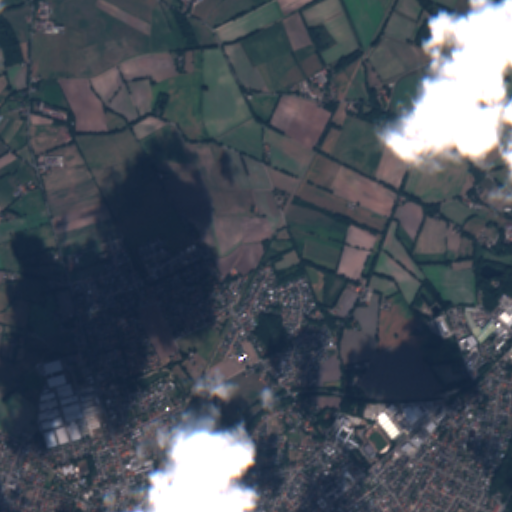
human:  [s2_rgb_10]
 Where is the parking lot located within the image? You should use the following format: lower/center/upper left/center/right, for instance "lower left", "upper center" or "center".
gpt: The parking lot is located in the lower of the image.
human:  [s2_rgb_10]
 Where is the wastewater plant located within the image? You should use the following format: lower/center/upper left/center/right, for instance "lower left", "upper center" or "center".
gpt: The wastewater plant is located in the lower right of the image.
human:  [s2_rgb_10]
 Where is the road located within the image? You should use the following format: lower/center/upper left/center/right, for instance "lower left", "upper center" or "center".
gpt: There is no road in the image.